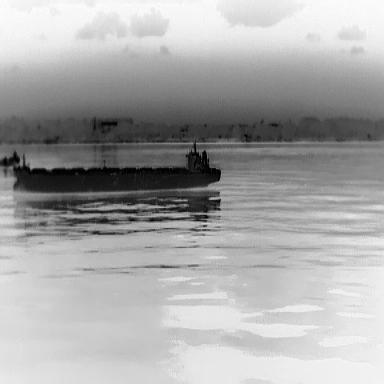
There are two objects shown in the infrared image, including a liner, and a canoe.